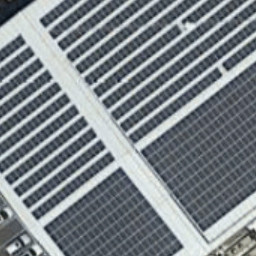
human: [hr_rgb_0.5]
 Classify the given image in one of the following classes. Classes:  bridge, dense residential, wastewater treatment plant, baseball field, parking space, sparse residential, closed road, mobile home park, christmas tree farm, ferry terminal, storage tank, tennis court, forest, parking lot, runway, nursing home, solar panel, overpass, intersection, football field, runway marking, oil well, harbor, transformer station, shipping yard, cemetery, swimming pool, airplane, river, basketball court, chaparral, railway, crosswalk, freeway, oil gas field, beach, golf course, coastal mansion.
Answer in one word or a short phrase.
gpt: solar panel